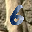
Label: 6